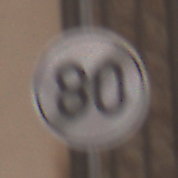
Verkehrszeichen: EndeGeschwindigkeit80
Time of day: Midday
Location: Outdoor (Urban)
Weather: PartlyCloudy
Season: NotSpecified
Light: Natural